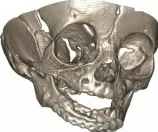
Computed tomography images acquired to observe mandible development. Immediately after surgery.
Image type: radiology (ct)